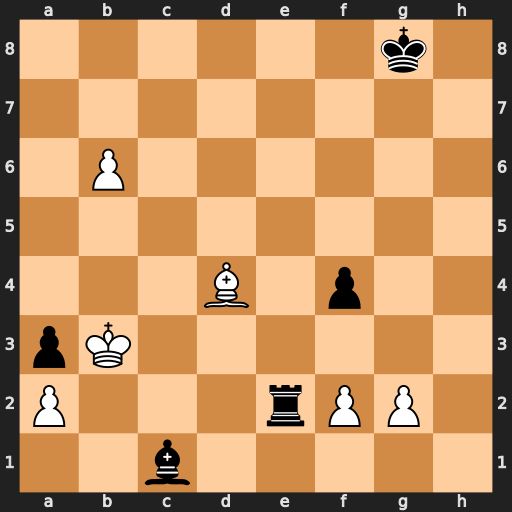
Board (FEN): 6k1/8/1P6/8/3B1p2/pK6/P3rPP1/2b5
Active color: w
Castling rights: -
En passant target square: -
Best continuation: b7 Re8 Be5 f3 gxf3